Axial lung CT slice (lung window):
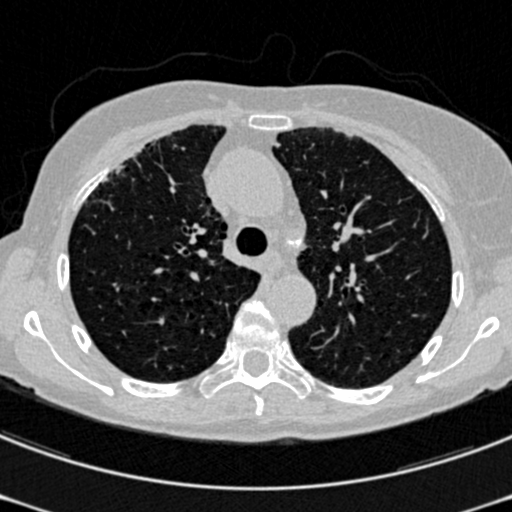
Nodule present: no